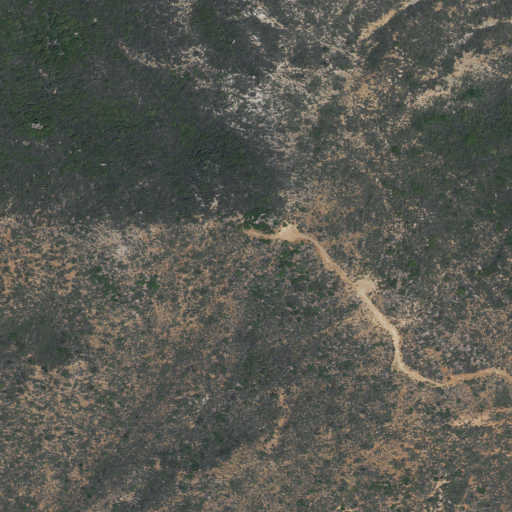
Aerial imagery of mountain in California named Sycuan Peak containing only shrub